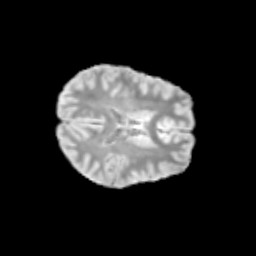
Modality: T2w
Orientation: axial
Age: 11
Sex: male
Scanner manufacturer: siemens
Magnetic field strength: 3 T
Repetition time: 3.8 s
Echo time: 0.07 s